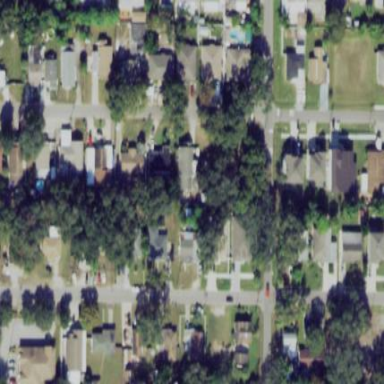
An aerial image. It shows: Residential area composed of single-family homes.